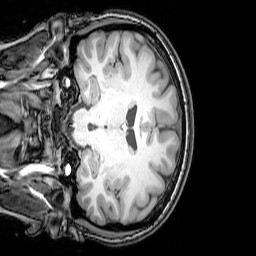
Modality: T1w
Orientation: coronal
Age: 24
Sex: female
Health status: healthy
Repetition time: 0.081 s
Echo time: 0.037 s